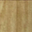
Piece: xx